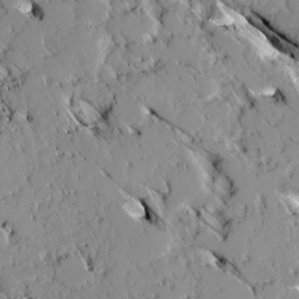
Label: non_frost